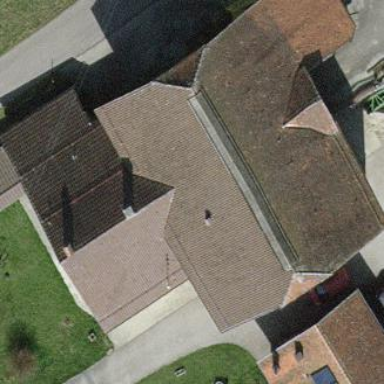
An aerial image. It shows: Simple house.